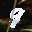
Label: 9